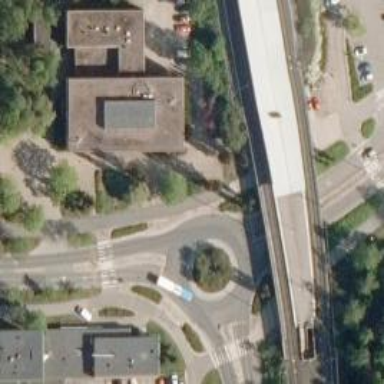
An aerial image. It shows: Tertiary road with asphalt surface leading to roundabout.